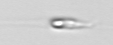
Label: flagellate_morphotype3